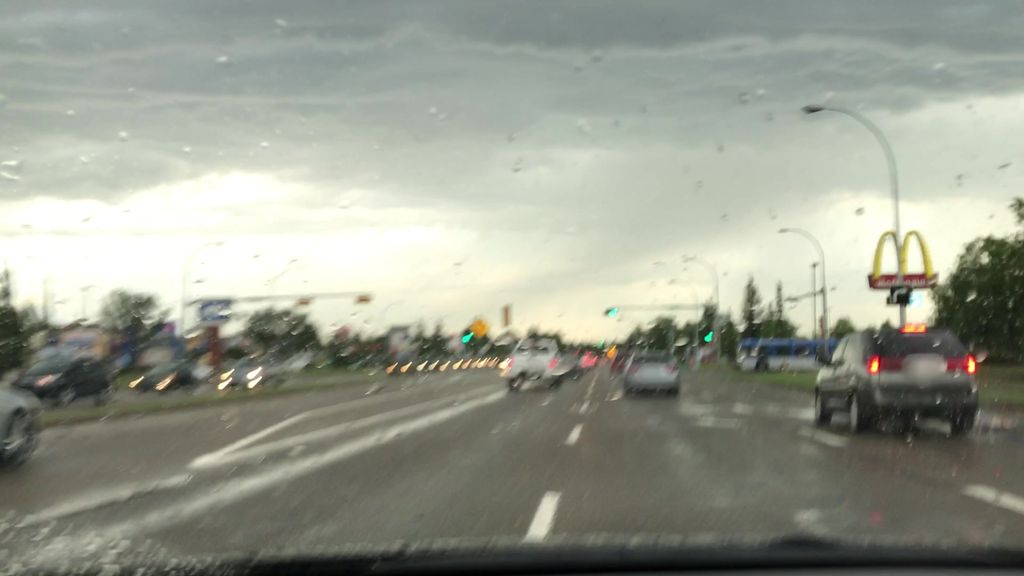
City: edmonton